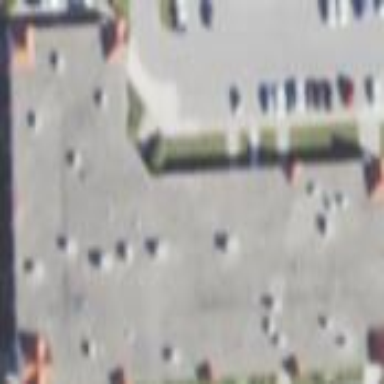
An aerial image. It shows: Office building.